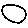
Label: moon